Question: I am writing a 'matlab' program that will detect text in a natural scene images. I am taking help of <URL> only text from final image. How do I do that?
My code:
'''
i = imread('f:
ew.jpg');
i1 = rgb2gray(i);
imshow(i1);
i2 = edge(i1,'canny',0.3);
imshow(i2);
se = strel('square',2);
i3 = imdilate(i2,se);
imshow(i3);
i4 = imfill(i3,'holes');
imshow(i4);
[Ilabel num] = bwlabel(i4);
disp(num);
Iprops = regionprops(Ilabel);
Ibox = [Iprops.BoundingBox];
Ibox = reshape(Ibox,[4 92]);
imshow(i);
hold on;
for cnt = 1:92
rectangle('position',Ibox(:,cnt),'edgecolor','r');
end
'''
Final image:

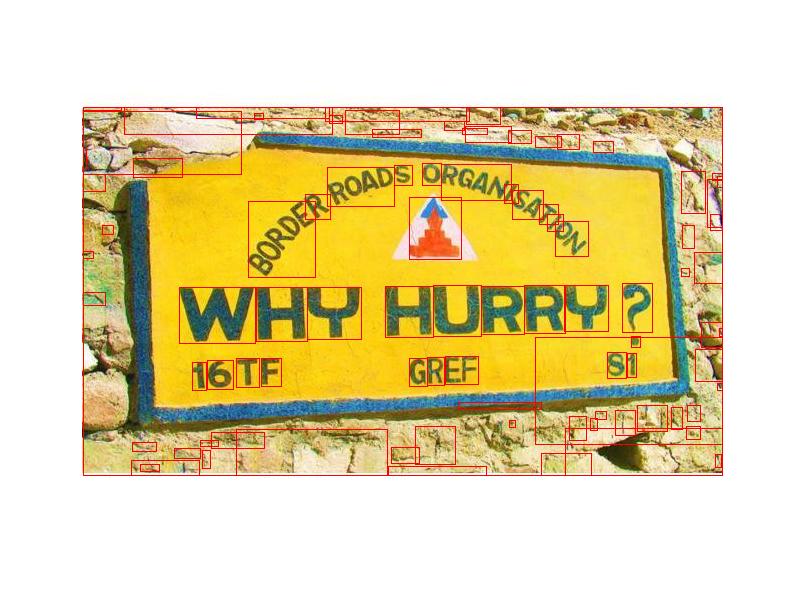
Answer: To crop out part of the image is to take sub-matrix from matrix knowing it's bounding indexes. For example if sub-matrix is stretching from 'y1' row to 'y2' row and from 'x1' column to 'x2' column (all bounds inclusive) you would get sub-matrix with:
'''
submat = mainmat(y1:y2,x1:x2);
'''
Before extracting sub-matrices you have to get bounding coordinates for every letter. If you have 'y' and 'x' coordinates for one letter; be it all coordinates of the region of the image, or just coordinates of the edge of an region, you can get bounding coordinates with:
'''
% x-coordinates of the region are in the vector x
x1 = min( x(:) );
x2 = max( x(:) );
% y-coordinates of the region are in the vector y
y1 = min( y(:) );
y2 = max( y(:) );
'''
After doing above procedure for all of the letters you could then separate letters one-by-one, but if you would like to separate out connected regions of letters you would have to check for overlapping of letter's bounding rectangles.